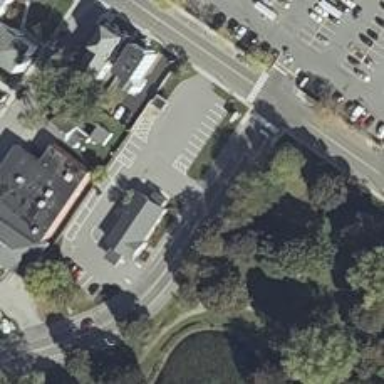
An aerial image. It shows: Zebra crossing on footway.